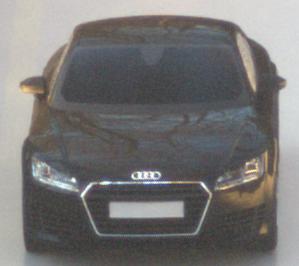
Make: Audi
Model: TT Coupé 1.8 TFSI
Detailed model: TT (8S) Coupé
Model produced from: 2015/08
Model produced until: 2018/06
Doors: 3
Color: black
Road condition: wet road
Daytime: sunrise or sunset
Contrast: high contrast